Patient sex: M
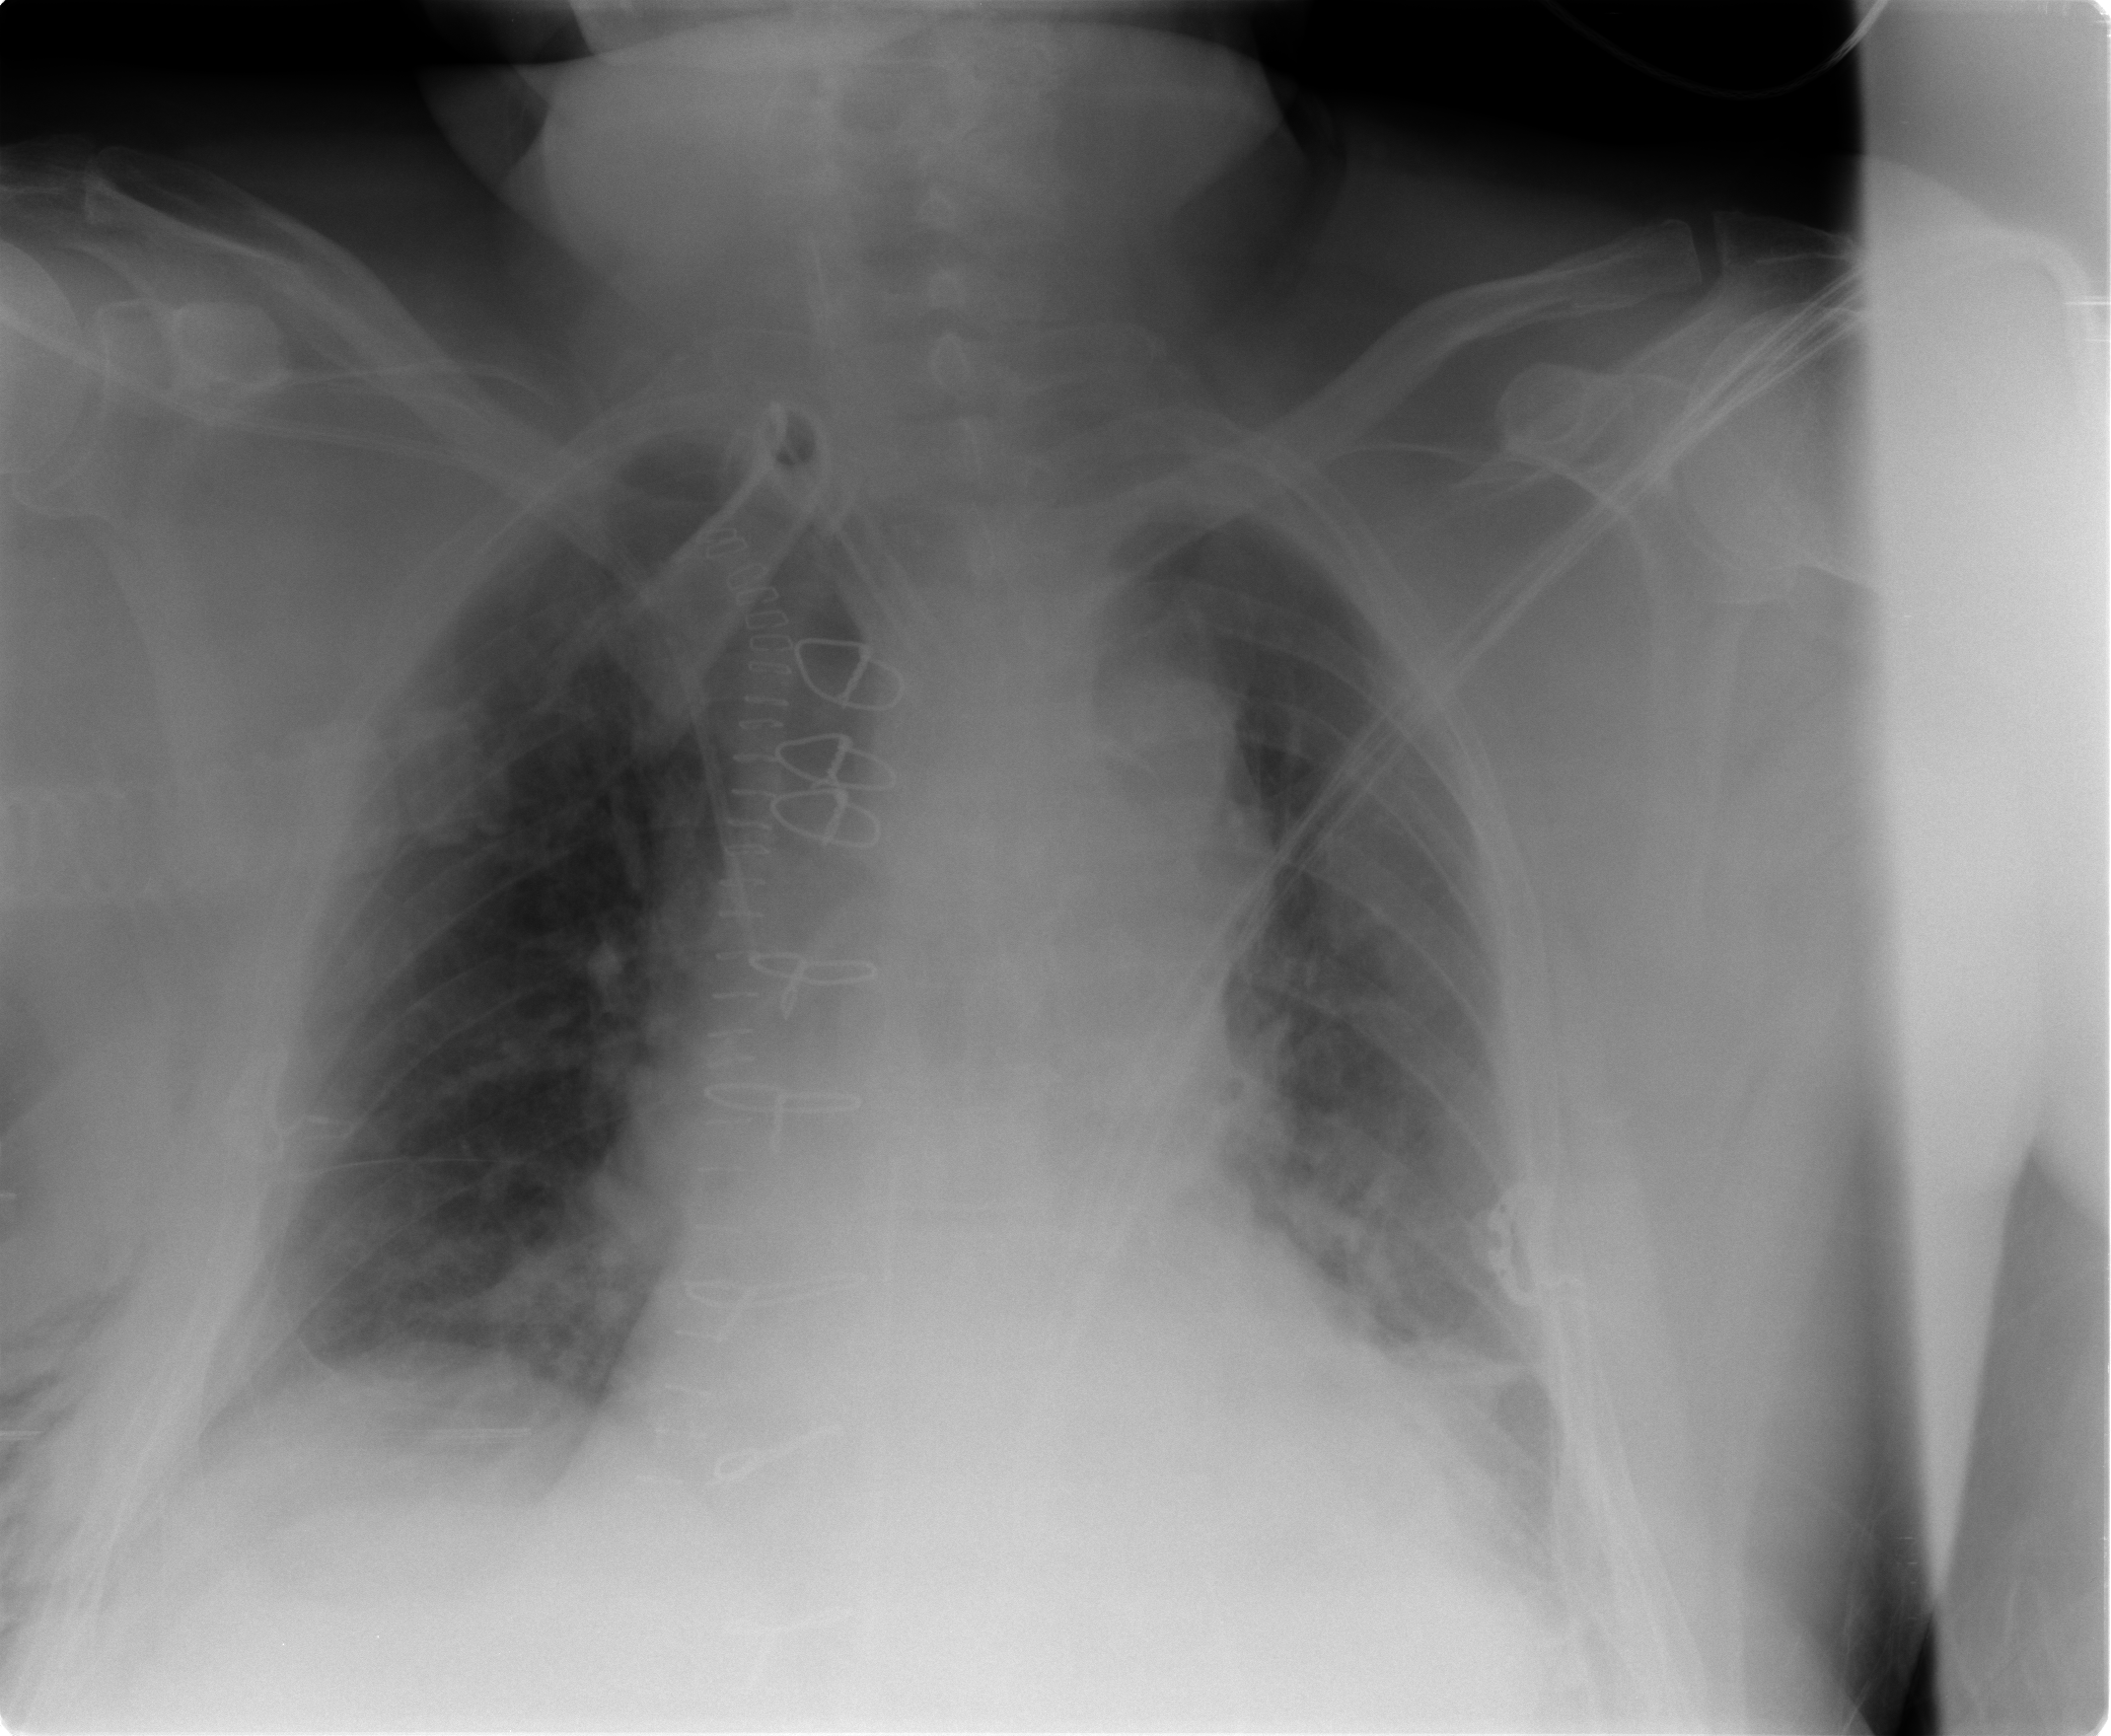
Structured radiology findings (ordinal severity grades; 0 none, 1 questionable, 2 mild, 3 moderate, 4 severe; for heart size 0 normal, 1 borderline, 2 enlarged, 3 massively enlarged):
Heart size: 1
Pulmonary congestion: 2
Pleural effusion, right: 2
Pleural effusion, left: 2
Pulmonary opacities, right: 2
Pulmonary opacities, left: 0
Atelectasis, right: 2
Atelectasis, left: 2